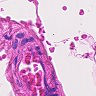
Metastatic tissue present: no